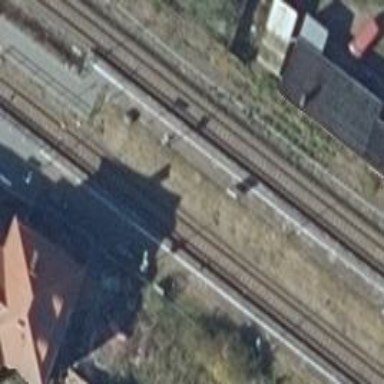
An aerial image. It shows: Railway station that also serves as public transport station.